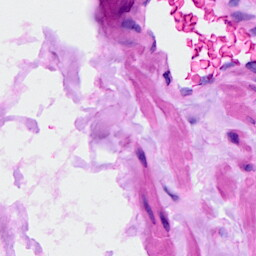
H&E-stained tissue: Ovarian